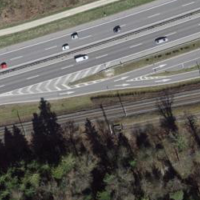
EUNIS habitat code: 57
Species observed at this site:
Aesculus hippocastanum